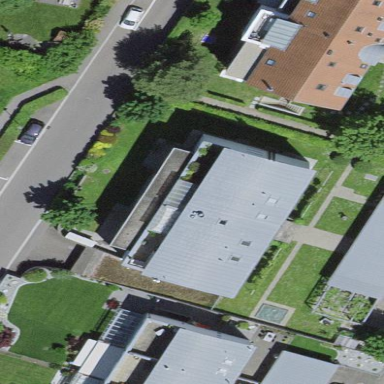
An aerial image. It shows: Building.